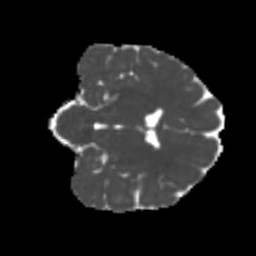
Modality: MD
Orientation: coronal
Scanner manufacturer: siemens
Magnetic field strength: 3 T
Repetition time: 4 s
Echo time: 0.0594 s